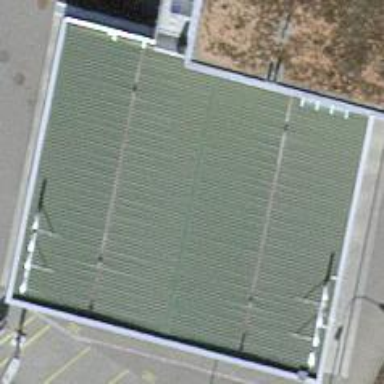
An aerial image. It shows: View of roof of building.